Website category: jobs
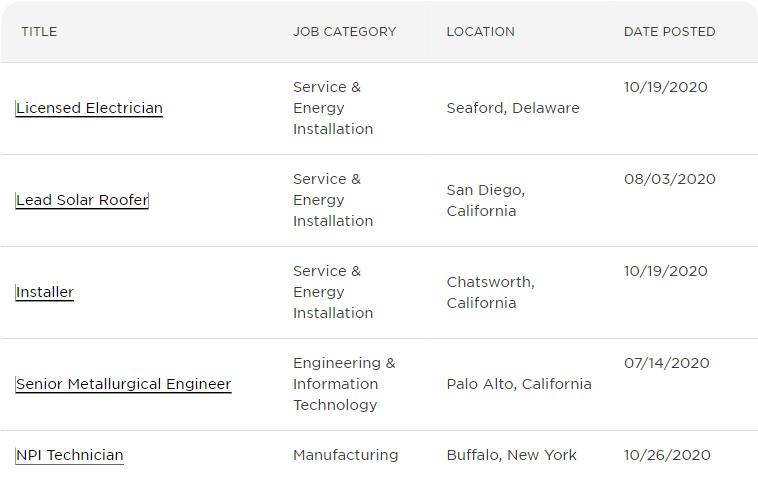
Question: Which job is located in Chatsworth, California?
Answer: Installer

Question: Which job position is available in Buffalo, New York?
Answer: NPI Technician

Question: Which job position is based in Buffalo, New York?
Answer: NPI Technician

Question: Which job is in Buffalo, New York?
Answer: NPI Technician

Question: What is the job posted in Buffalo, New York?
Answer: NPI Technician

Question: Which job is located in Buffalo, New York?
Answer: NPI Technician

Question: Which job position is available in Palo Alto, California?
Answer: Senior Metallurgical Engineer

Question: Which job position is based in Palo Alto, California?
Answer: Senior Metallurgical Engineer

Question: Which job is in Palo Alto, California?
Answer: Senior Metallurgical Engineer

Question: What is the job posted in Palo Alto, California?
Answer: Senior Metallurgical Engineer

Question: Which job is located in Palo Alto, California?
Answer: Senior Metallurgical Engineer

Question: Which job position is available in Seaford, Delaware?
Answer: Licensed Electrician

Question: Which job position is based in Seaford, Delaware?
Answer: Licensed Electrician

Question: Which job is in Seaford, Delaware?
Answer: Licensed Electrician

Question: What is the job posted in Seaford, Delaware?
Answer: Licensed Electrician

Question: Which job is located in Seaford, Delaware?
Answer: Licensed Electrician